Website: slack
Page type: billing-address
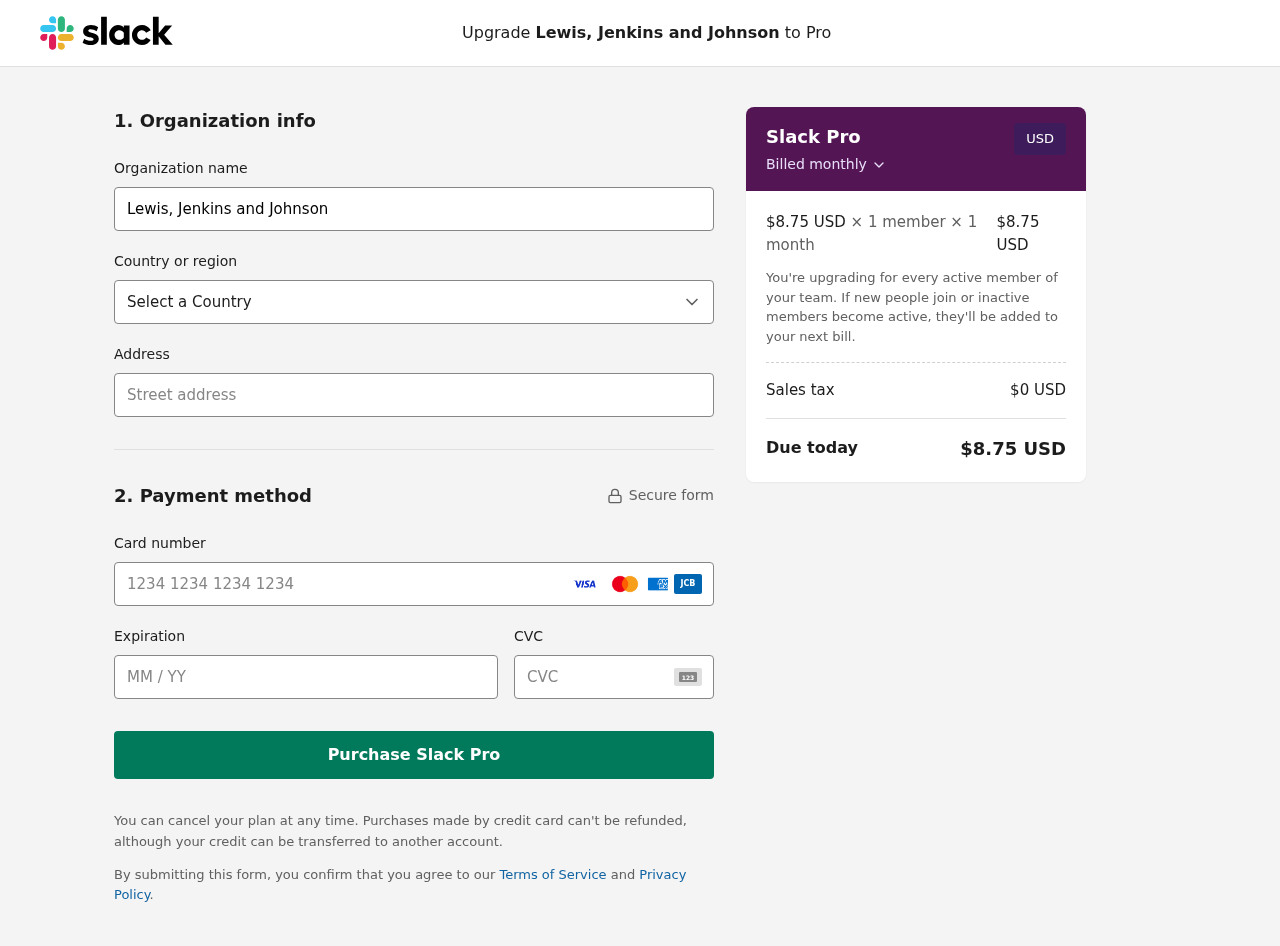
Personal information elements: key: PII_CARD_CVV
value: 4331
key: PII_CARD_EXPIRY
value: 01/29
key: PII_CARD_NUMBER
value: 3493 4817 4524 093
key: PII_COMPANY
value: Lewis, Jenkins and Johnson
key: PII_COUNTRY
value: United States
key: PII_STREET
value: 704 Jeremy Cliffs
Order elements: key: ORDER_PRICE_PER_MEMBER
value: $8.75 USD
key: ORDER_MEMBER_COUNT
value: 1
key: ORDER_MONTH_COUNT
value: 1
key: ORDER_SUBTOTAL
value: $8.75 USD
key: ORDER_TAX
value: $0
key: ORDER_TOTAL
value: $8.75 USD